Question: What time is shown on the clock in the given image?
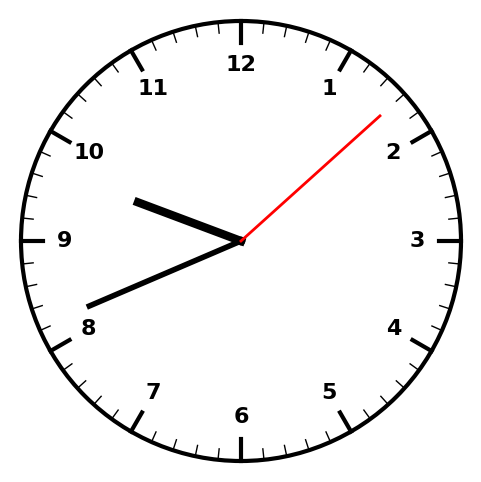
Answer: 09:41:08